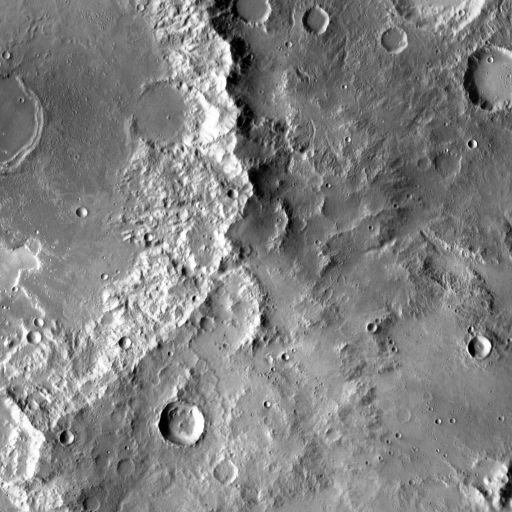
Crater classes present: Background, Other, Layered, Buried, Secondary